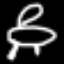
Label: frog